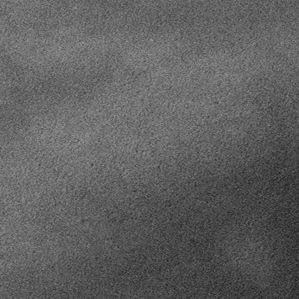
Label: frost